Question: I'm trying to combine 3 functions graphed on a 'Plot[]' and 1 function graphed on a 'ParametricPlot[]'. My equations are as follows:
'''
plota = Plot[{-2 x, -2 Sqrt[x], -2 x^(3/5)}, {x, 0, 1}, PlotLegend -> {"-2 x", "-2 \!\(\*SqrtBox[\(x\)]\)", "-2 \!\(\*SuperscriptBox[\(x\), \(3/5\)]\)"}]
plotb = ParametricPlot[{2.4056 (u - Sin[u]), 2.4056 (Cos[u] - 1)}, {u,0, 1.40138}, PlotLegend -> {"Problem 3"}]
Show[plota, plotb]
'''
This is the image it gives:

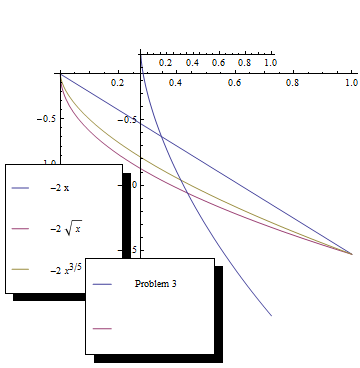
Answer: As yoda said, 'PlotLegends' is terrible. However, if you don't mind setting the plot styles manually and repeating them lateron, 'ShowLegend' can help.
'''
plota = Plot[{-2 x, -2 Sqrt[x], -2 x^(3/5)}, {x, 0, 1},
PlotStyle -> {{Red}, {Blue}, {Orange}}];
plotb = ParametricPlot[{2.4056 (u - Sin[u]), 2.4056 (Cos[u] - 1)}, {u, 0, 1.40138},
PlotStyle -> {{Black}}];
'''
And now
'''
ShowLegend[Show[plota, plotb],
{{{Graphics[{Red, Line[{{0, 0}, {1, 0}}]}], Label1},
{Graphics[{Blue, Line[{{0, 0}, {1, 0}}]}], Label2},
{Graphics[{Orange, Line[{{0, 0}, {1, 0}}]}], Label3},
{Graphics[{Black, Line[{{0, 0}, {1, 0}}]}], Label4}},
LegendSize -> {0.5, 0.5}, LegendPosition -> {0.5, -0.2}}]
'''
which will give you this:

You can also write some simple functions to make this a little less cumbersome, if you deal with this problem often.